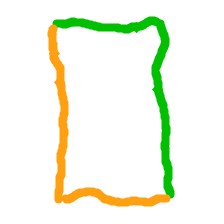
Shape: rectangle